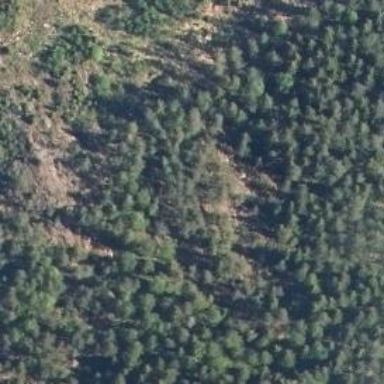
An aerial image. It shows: Natural cliff.